Interaction volume radius: 5 \u00c5
Interaction volume height: 20 \u00c5
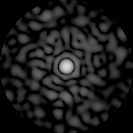
Disorder parameter: 0.8436